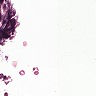
Metastatic tissue present: no